Current action and preconditions to check: path_clear

Your task: For each precondition in the list above, predict whether it will hold at this action.

Consider the current scene as observed from the mobile robot's camera, and analyze the predicted future states of all dynamic agents (e.g., people, animals, vehicles, or any moving entities) within the NEXT SECOND.

IMPORTANT: Only answer "very likely" if you are absolutely certain—based on strong, clear evidence—that a dynamic agent will violate the precondition in the predicted future state. Do NOT answer "very likely" for unlikely, ambiguous, or low-probability risks.

Ask yourself for each precondition: Is there a high probability, with clear and convincing evidence, that the predicted future states of any dynamic agent will interfere with the predicted future state of the currently executing action within the NEXT SECOND, causing that precondition to fail?

Assess the risk level based on these predictions. Use "likely" or "very likely" if motions create a clear risk of interference.

Use "neutral" or "improbable" if agents are nearby but their predicted paths are clearly diverging or non-conflicting.

Failure Risk Categories: "very improbable", "improbable", "neutral", "likely", "very likely"

Answer Format: Output ONLY the probability_of_failure value from these categories: "very improbable", "improbable", "neutral", "likely", "very likely"

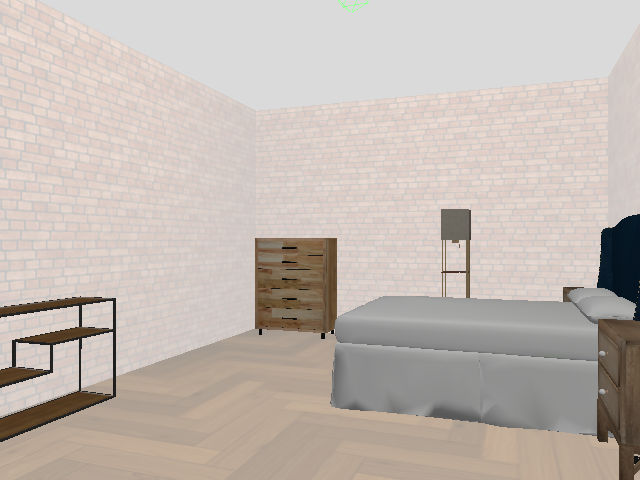

Answer: very improbable